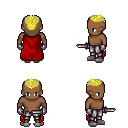
a pixel art fantasy rpg character, male body template, human, dark skin, red cape, metal pants, gold short mohawk hairstyle, metal gloves, white slippers, dagger, four views (front, back, left, right), 2x2 character sprite sheet, small pixel art, hard edges, no anti-aliasing